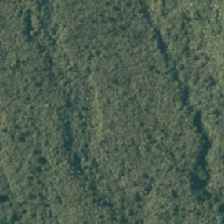
Land cover: manuka_kanuka